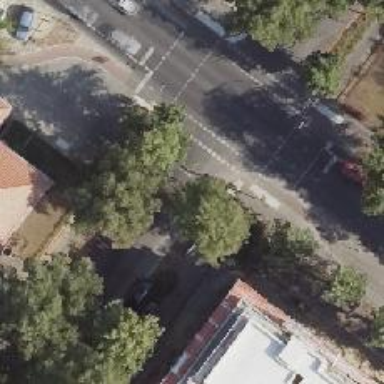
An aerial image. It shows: Road with traffic signals.